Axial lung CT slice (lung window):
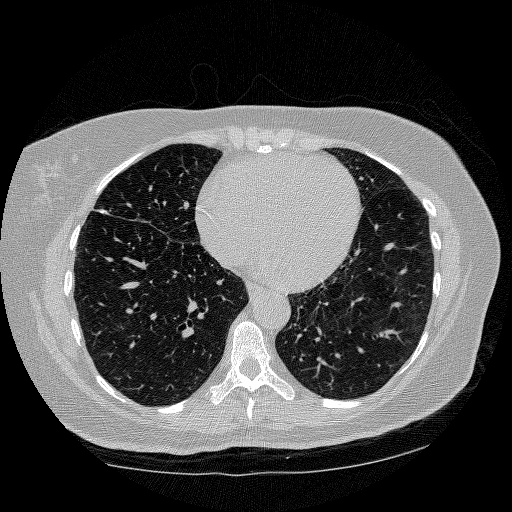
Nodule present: no